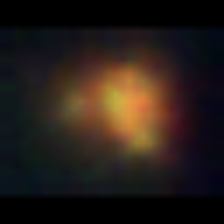
Taxon: NanoPlankton
Group: Other